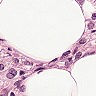
Metastatic tissue present: yes